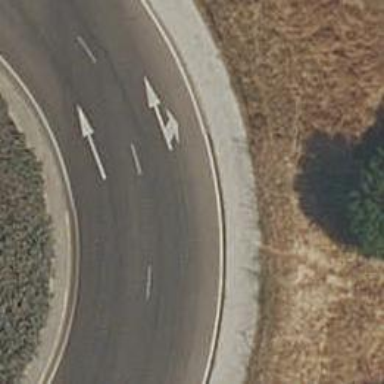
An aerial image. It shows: Roundabout on residential road.